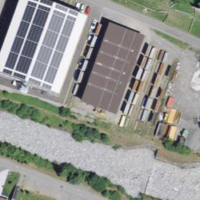
EUNIS habitat code: 54
Species observed at this site:
Prunus spinosa